Question: I'm adding an entity to the object context like this
'''
public partial class MyEntities : ObjectContext
.
.
.
'''
In a different class I've the following code
'''
using (MyEntities dbContext = new MyEntities())
{
Info x = new Info();
dbContext.AddToInfo(x);
}
'''
However when I check the entities in Info in 'dbContext' after adding 'x' to it the watch say that dbContext.Info 'Enumeration yielded no results'.
Here's a screenshot of the Watch window

Why is this happening?
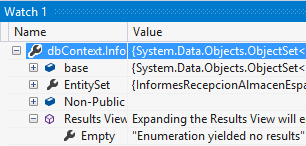
Answer: Then you add a new entity, it is only present in the ObjectStateManager. For your entity to present in the ObjectSet, you need to call the dbContext.SaveChanges.
If you want to be able to enumerate through all your Entities need to query the ObjectSet and the ObjectStateManager.
'''
dbContext.Infos.Union(dbContext.ObjectStateManager.GetObjectStateEntries(EntityState.Added).Select(e=> e.Entity).OfType<Info>)
'''
(the syntax may be wrong, I convert the code from vb.net from memory only)